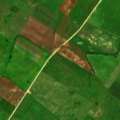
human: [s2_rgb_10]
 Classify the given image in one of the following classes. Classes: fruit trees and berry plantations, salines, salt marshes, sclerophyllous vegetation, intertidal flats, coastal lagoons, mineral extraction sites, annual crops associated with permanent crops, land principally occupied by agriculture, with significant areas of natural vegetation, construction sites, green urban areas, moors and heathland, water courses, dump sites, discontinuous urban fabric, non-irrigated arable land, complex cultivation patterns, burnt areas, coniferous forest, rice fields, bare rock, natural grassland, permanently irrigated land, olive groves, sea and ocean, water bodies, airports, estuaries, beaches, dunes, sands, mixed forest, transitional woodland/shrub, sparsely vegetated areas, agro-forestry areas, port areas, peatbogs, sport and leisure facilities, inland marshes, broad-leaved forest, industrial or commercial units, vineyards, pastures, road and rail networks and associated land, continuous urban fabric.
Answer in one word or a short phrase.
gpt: non-irrigated arable land, pastures